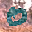
Label: 0